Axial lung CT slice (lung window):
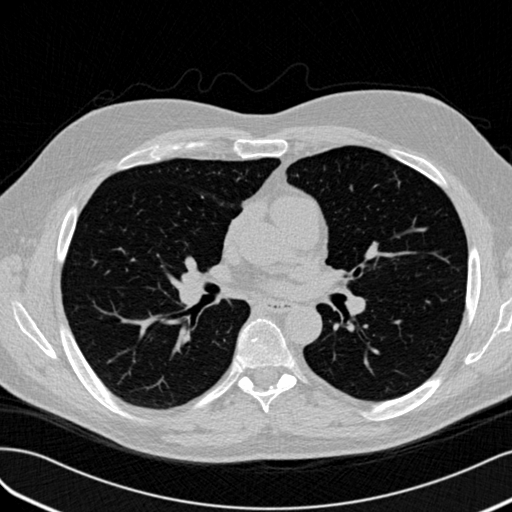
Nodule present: no